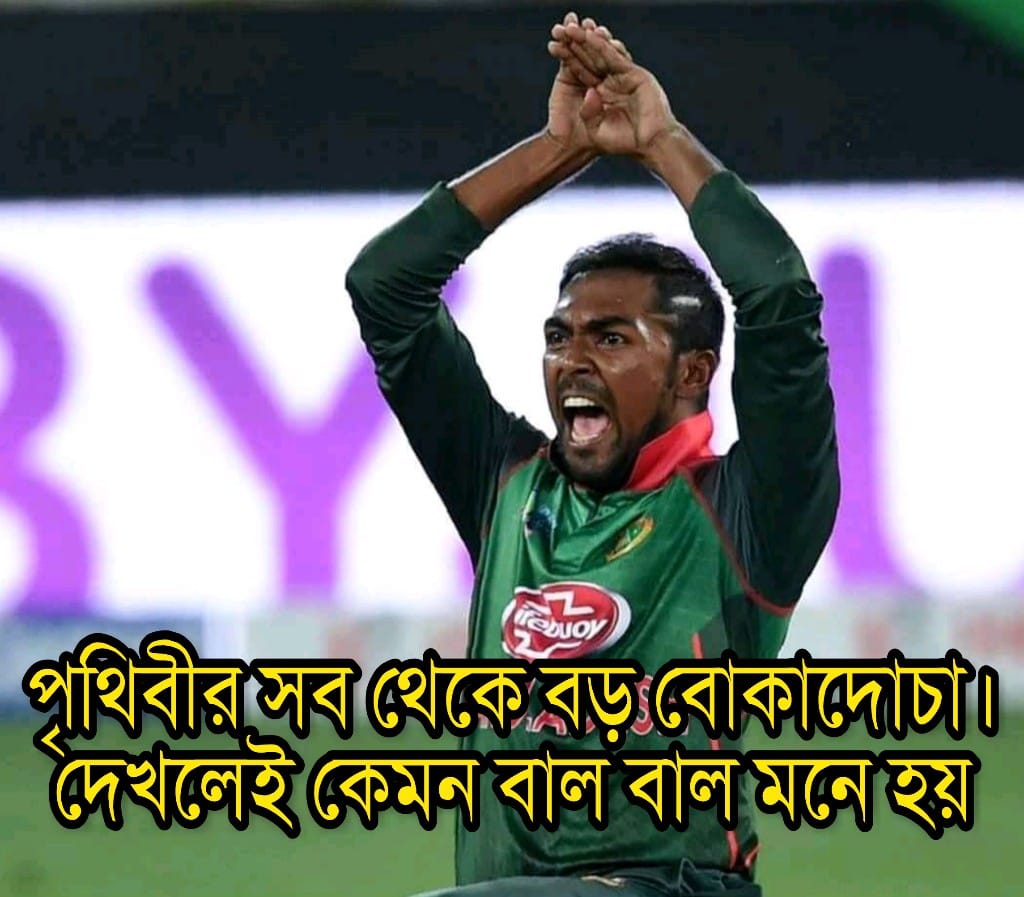
Caption:  পৃথিবীর সব থেকে বড় বোকাচোদা ।  দেখলেই কেমন বাল বাল মনে হয়
Label: hate